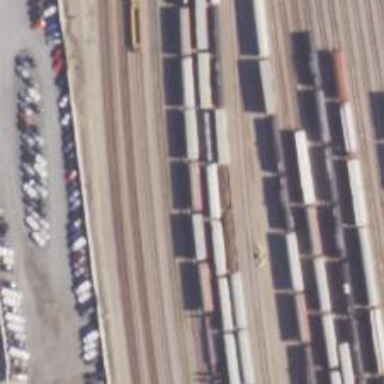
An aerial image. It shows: Railway yard.